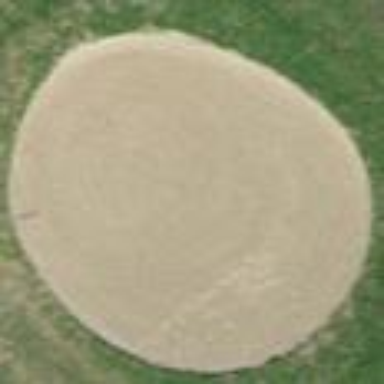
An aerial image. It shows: Sand bunker on golf course.